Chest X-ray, AP view. Patient: 20 years old, sex M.
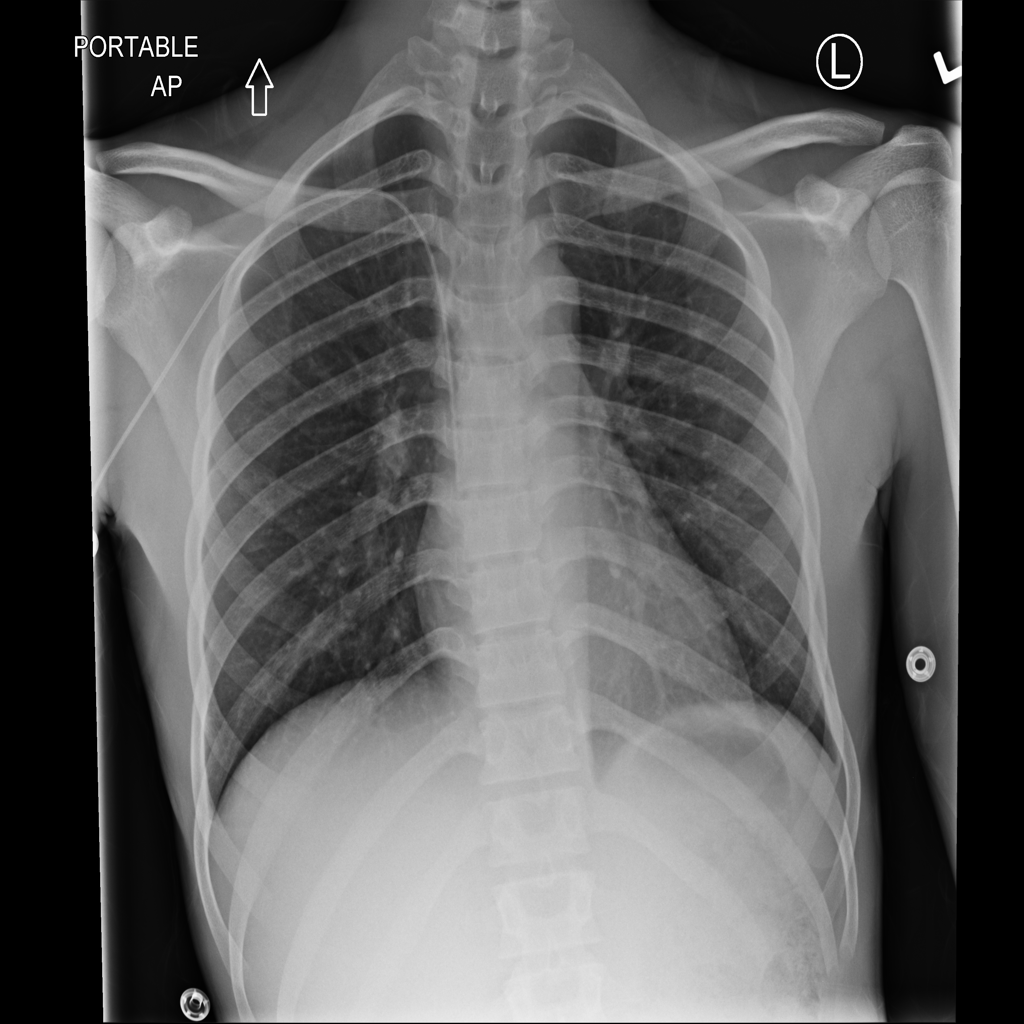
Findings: No Finding